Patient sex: M
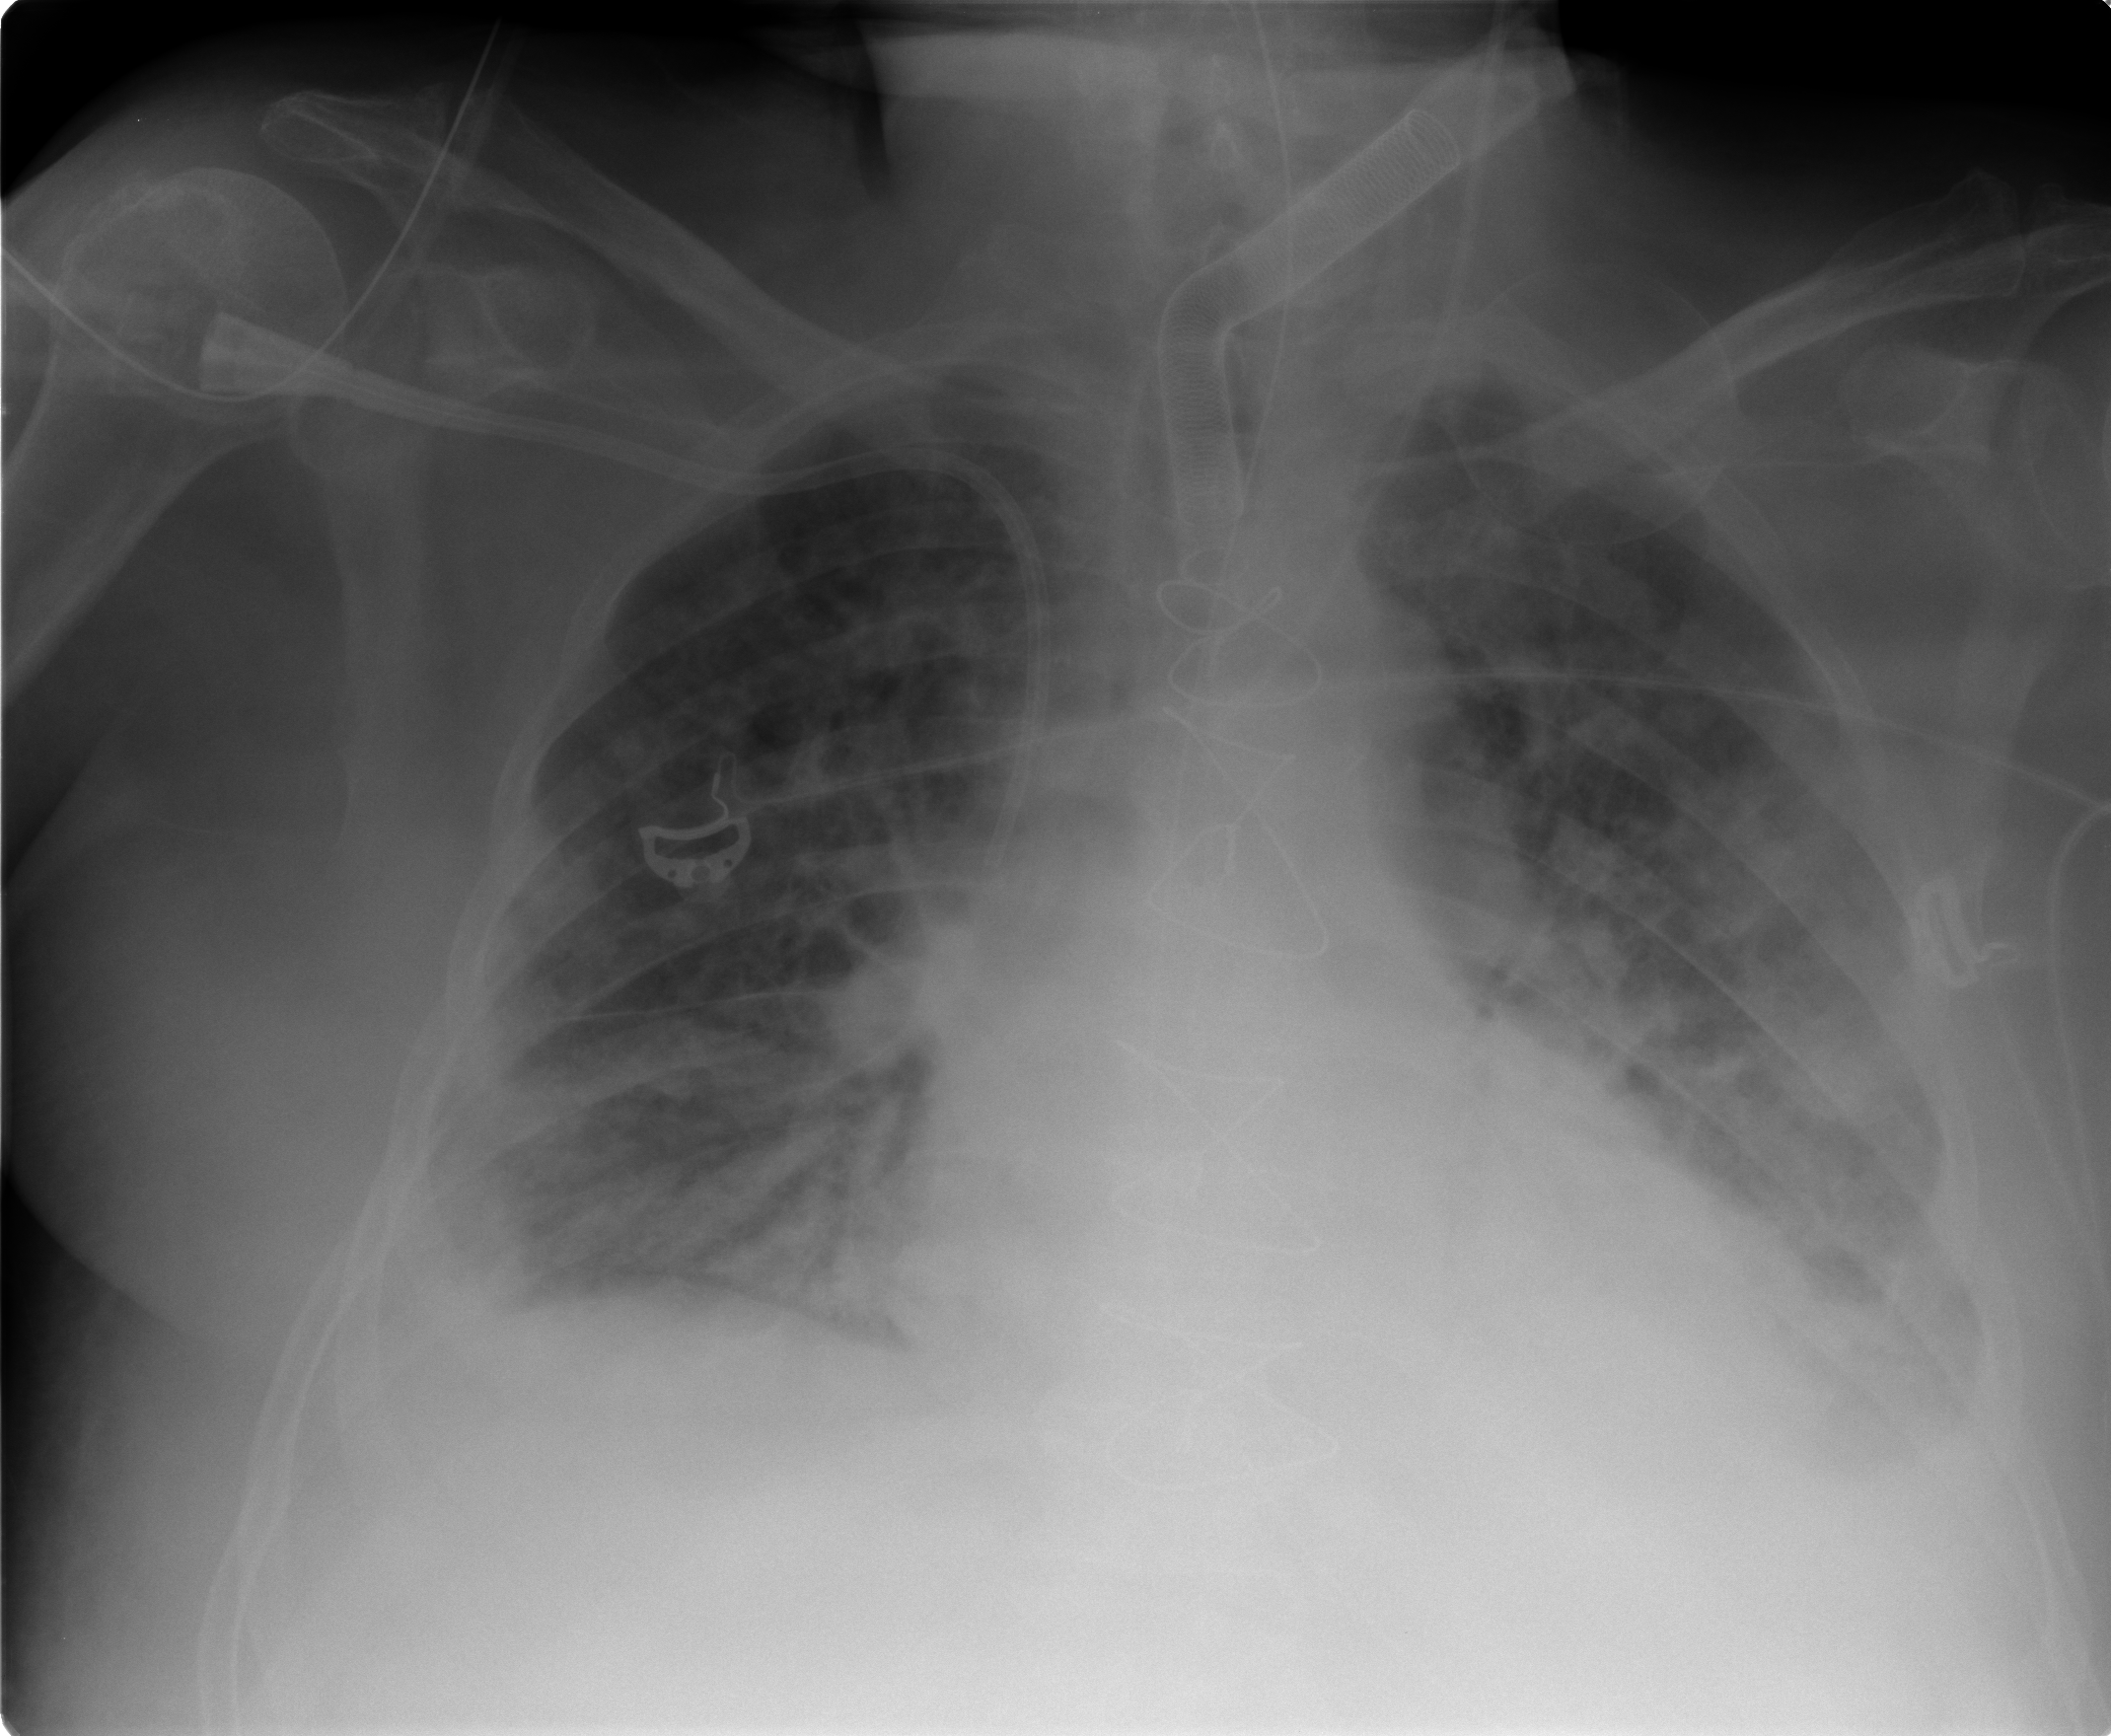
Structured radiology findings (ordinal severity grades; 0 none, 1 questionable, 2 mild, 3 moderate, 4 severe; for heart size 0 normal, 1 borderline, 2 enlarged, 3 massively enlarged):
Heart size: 0
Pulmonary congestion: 3
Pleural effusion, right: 2
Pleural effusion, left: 2
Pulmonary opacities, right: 3
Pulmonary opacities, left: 3
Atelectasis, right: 2
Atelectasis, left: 2